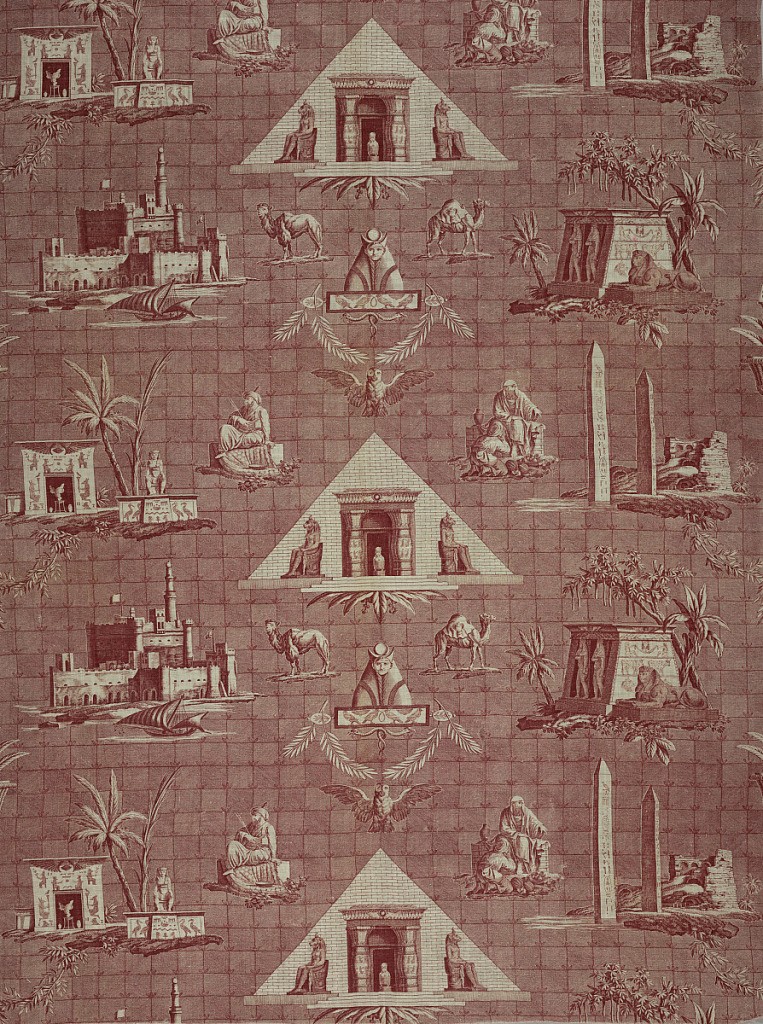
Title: Les monuments de l'Egypte
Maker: Oberkampf & Cie., Jouy-en-Josas, France, 1759–1815
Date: ca. 1808
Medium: Technique: printed by engraved plate (short plate) on plain weave foundation; plate break line is visible within the leaves above the head of the owl.
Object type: Textile
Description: Scenes of Egyptian buildings and obelisks and animals on a background of finely detailed squares. In deep brown/red on white.